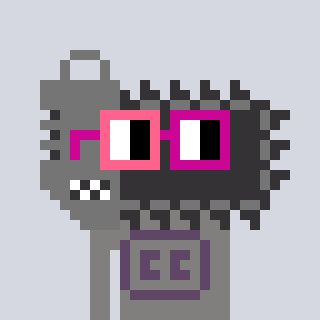
a pixel art character with square pink and red glasses, a chainsaw-shaped head and a bluegrey-colored body on a cool background